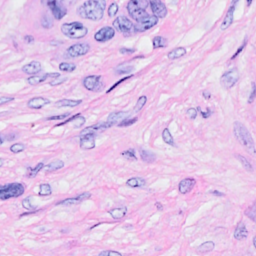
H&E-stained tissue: Breast